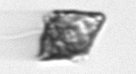
Label: Kryptoperidinium_triquetrum